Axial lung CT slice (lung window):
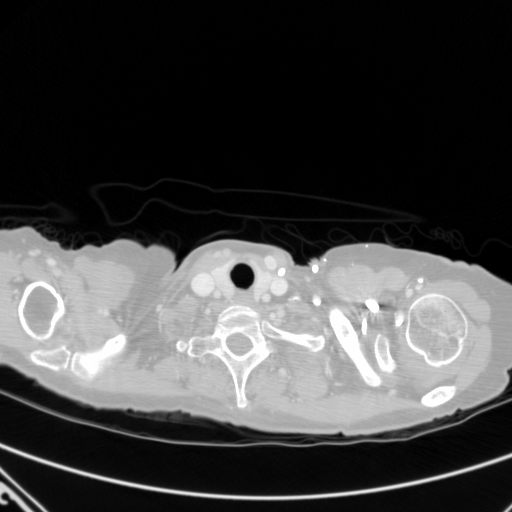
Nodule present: no